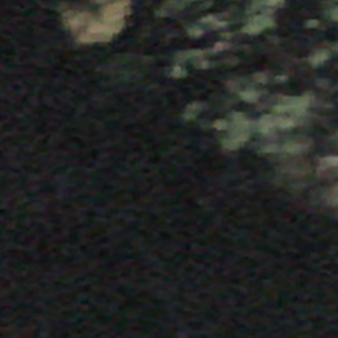
Label: other